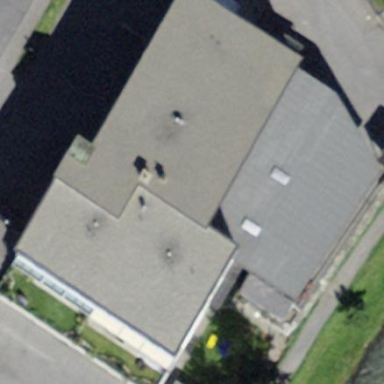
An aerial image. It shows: Building with flat roof.